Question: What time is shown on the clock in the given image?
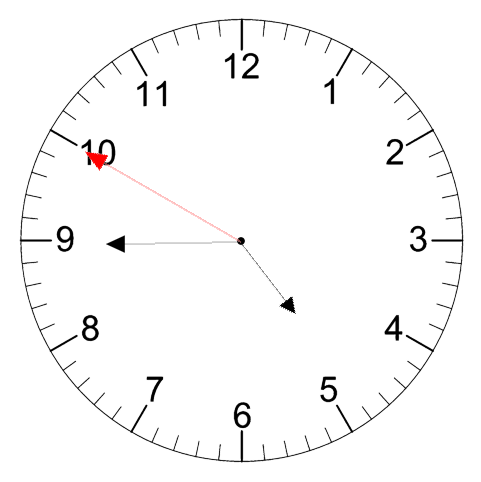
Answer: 04:44:50